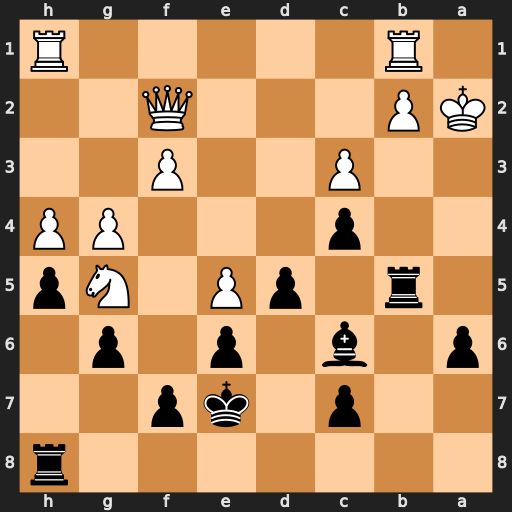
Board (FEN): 7r/2p1kp2/p1b1p1p1/1r1pP1Np/2p3PP/2P2P2/KP3Q2/1R5R
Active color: b
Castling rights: -
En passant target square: -
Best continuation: Ra5#